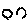
Label: hexagon